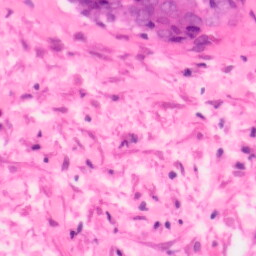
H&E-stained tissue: Colon